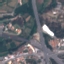
Land use / land cover: Highway